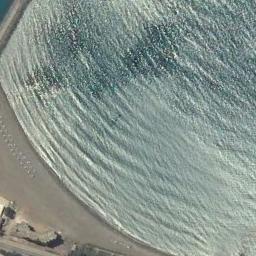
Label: beach